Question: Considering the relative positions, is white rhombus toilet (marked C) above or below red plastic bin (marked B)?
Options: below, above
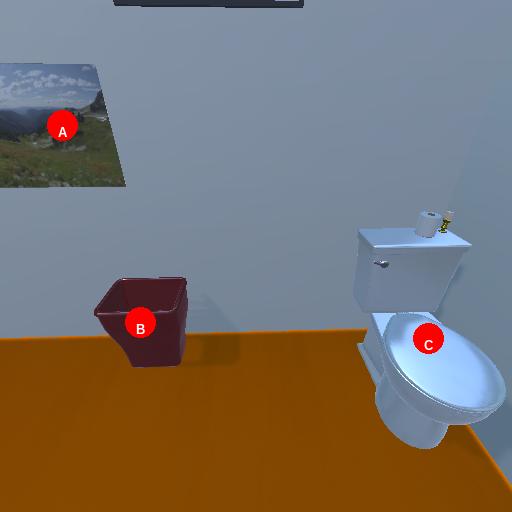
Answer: below